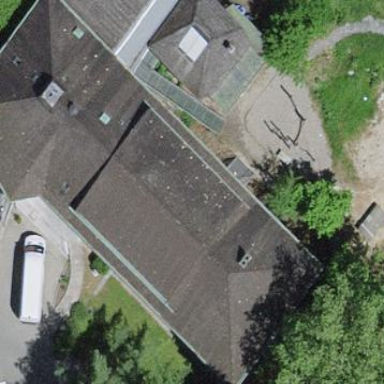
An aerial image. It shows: Commercial building.